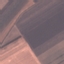
Land use / land cover class: AnnualCrop